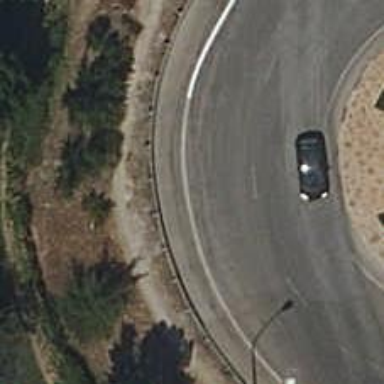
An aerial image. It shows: Tertiary road with asphalt surface leading to roundabout.